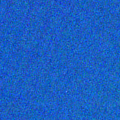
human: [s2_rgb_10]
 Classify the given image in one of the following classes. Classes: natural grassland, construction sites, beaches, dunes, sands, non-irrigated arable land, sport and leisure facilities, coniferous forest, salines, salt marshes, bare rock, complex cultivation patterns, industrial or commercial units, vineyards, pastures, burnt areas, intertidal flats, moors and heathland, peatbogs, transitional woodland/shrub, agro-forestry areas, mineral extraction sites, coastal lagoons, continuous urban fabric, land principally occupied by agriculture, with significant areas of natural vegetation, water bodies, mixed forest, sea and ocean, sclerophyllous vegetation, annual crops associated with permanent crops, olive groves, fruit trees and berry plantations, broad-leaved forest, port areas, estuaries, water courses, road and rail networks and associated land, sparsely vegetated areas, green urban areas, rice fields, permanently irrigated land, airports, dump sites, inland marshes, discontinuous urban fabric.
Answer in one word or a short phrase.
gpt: sea and ocean